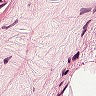
Metastatic tissue present: no